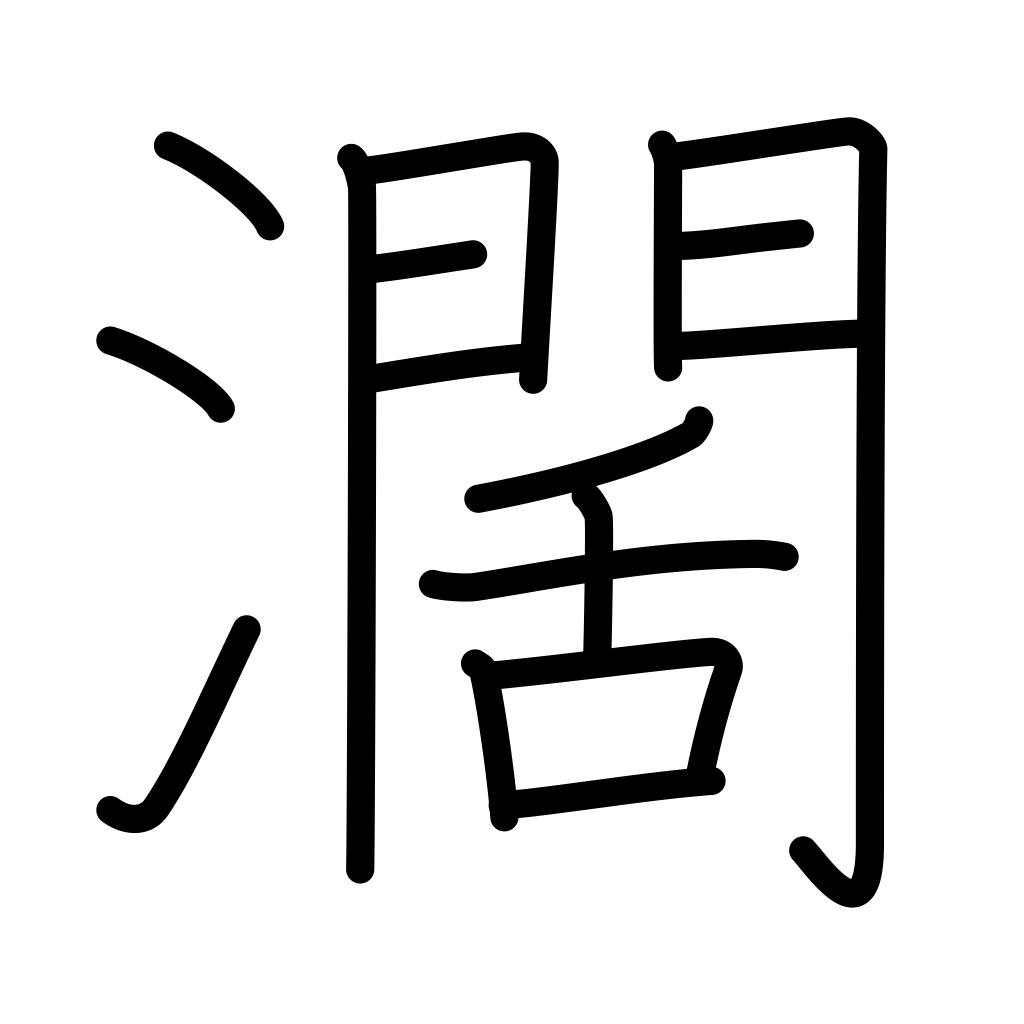
Meaning: wide